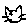
Label: cat